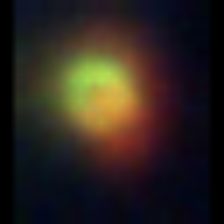
Taxon: NanoPlankton
Group: Other